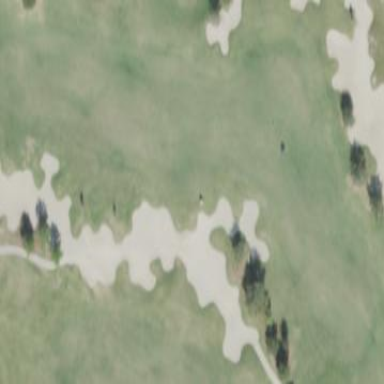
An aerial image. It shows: Grassy area designated as golf fairway.